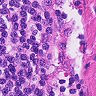
Metastatic tissue present: no